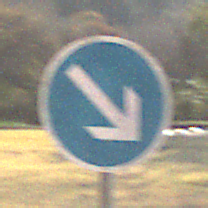
Verkehrszeichen: VorgeschriebeneVorbeifahrtRechts
Umgebung: Outdoor, Nature
Tageszeit: SunriseSunset
Wetter: Clear
Licht: Natural
Jahreszeit: NotSpecified
Kontrast: HighContrast